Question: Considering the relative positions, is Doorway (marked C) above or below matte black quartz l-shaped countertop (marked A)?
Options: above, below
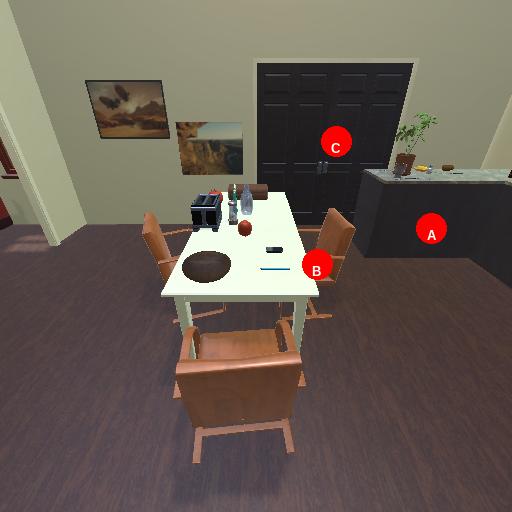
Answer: above